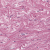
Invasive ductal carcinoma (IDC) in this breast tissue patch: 0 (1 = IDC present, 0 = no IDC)